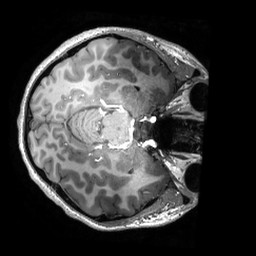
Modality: T1w
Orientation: axial
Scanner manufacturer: philips
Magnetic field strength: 7 T
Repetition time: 0.008 s
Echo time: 0.001974 s